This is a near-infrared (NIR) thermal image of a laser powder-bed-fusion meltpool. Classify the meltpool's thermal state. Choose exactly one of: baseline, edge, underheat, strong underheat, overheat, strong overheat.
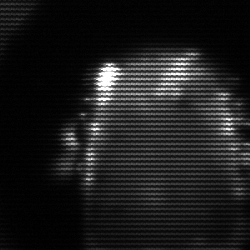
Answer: baseline